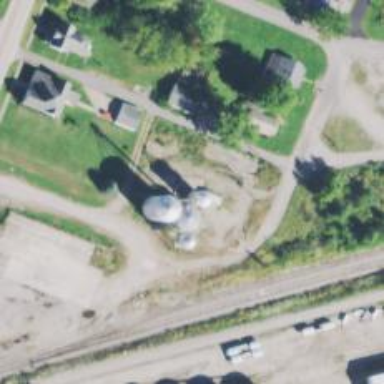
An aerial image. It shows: Silo.